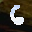
Label: 6